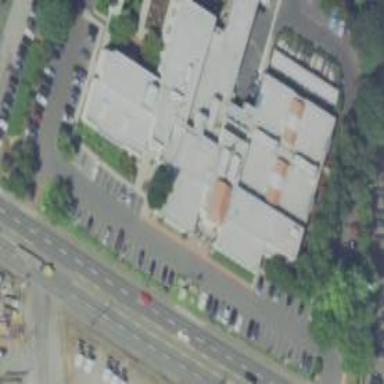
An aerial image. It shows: Commercial building used as animal shelter.